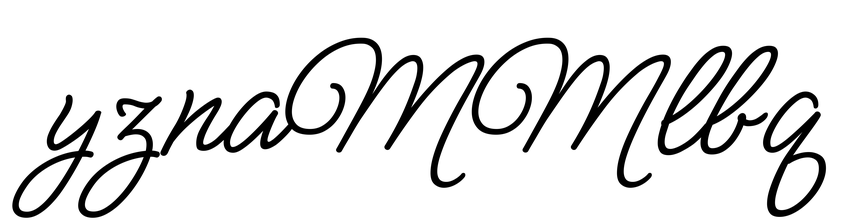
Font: MeowScript-Regular